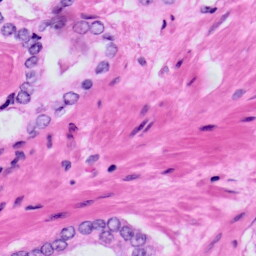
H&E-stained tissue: Prostate